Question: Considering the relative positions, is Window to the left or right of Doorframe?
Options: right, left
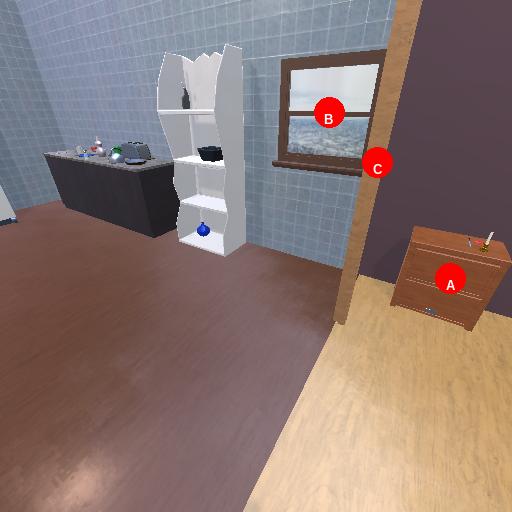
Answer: right